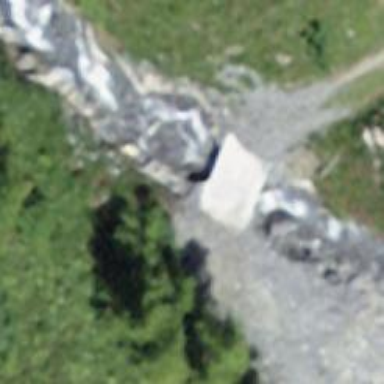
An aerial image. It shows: Concrete track on bridge with grade3 track type.